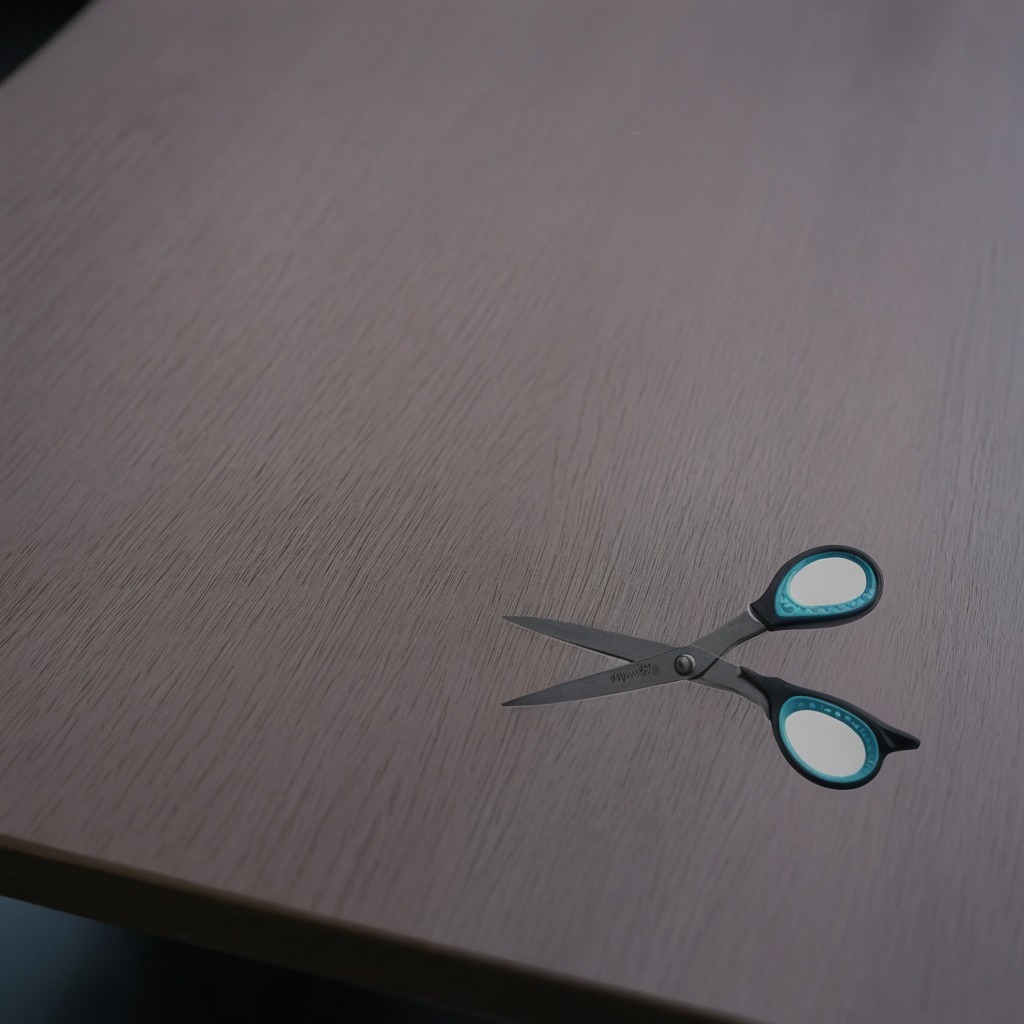
A scissor lies on the old table in the small garage at twilight.